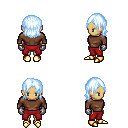
a pixel art fantasy rpg character, female body template, human, tanned skin, brown long-sleeve shirt, red pants, white cyan long bangs hairstyle, metal gloves, gold boots, four views (front, back, left, right), 2x2 character sprite sheet, small pixel art, hard edges, no anti-aliasing